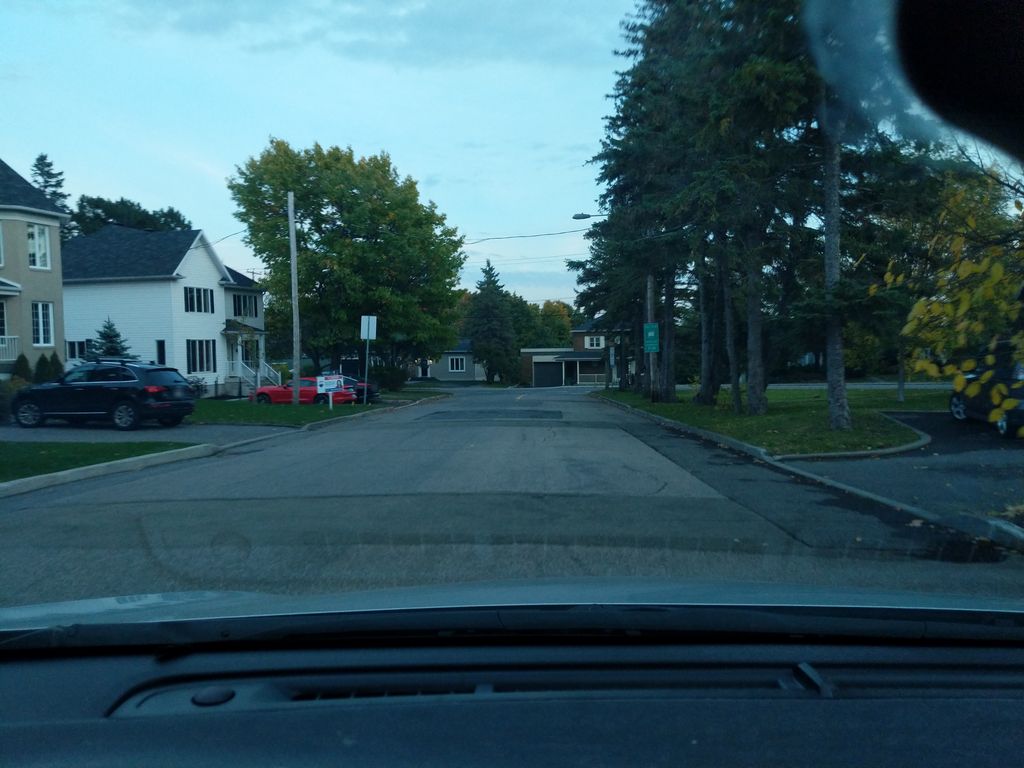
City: quebec_city